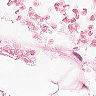
Metastatic tissue present: no